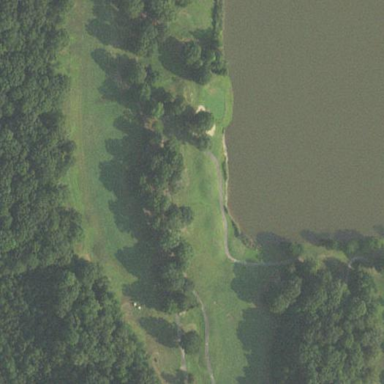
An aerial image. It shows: Area of rough grass used for golf.